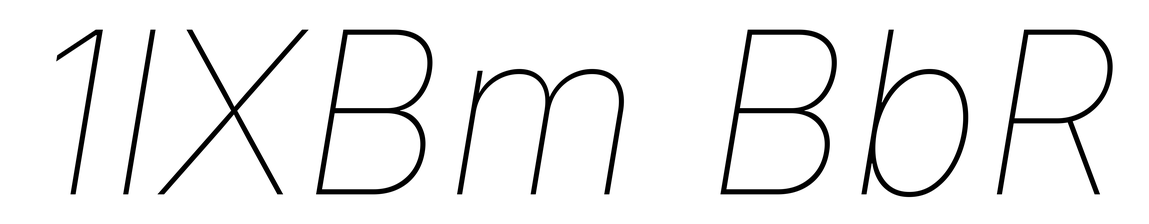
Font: Inter-Italic_Thin_Italic